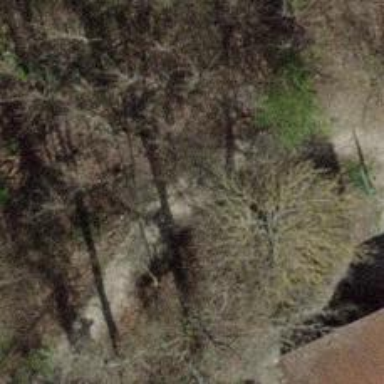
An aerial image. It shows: Unpaved path.